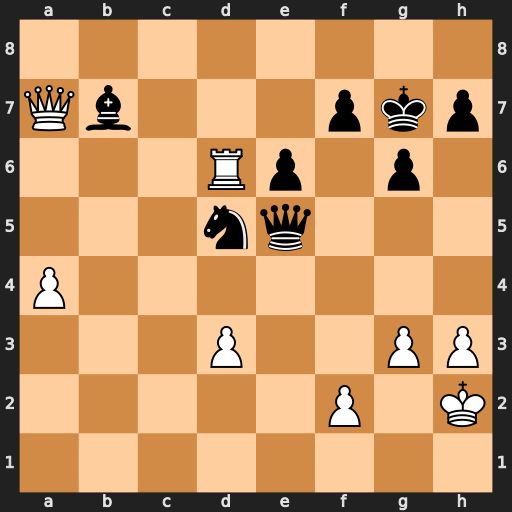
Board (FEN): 8/Qb3pkp/3Rp1p1/3nq3/P7/3P2PP/5P1K/8
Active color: w
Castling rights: -
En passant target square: -
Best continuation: Rd7 Bc8 Rxf7+